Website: home-depot
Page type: store-pickup
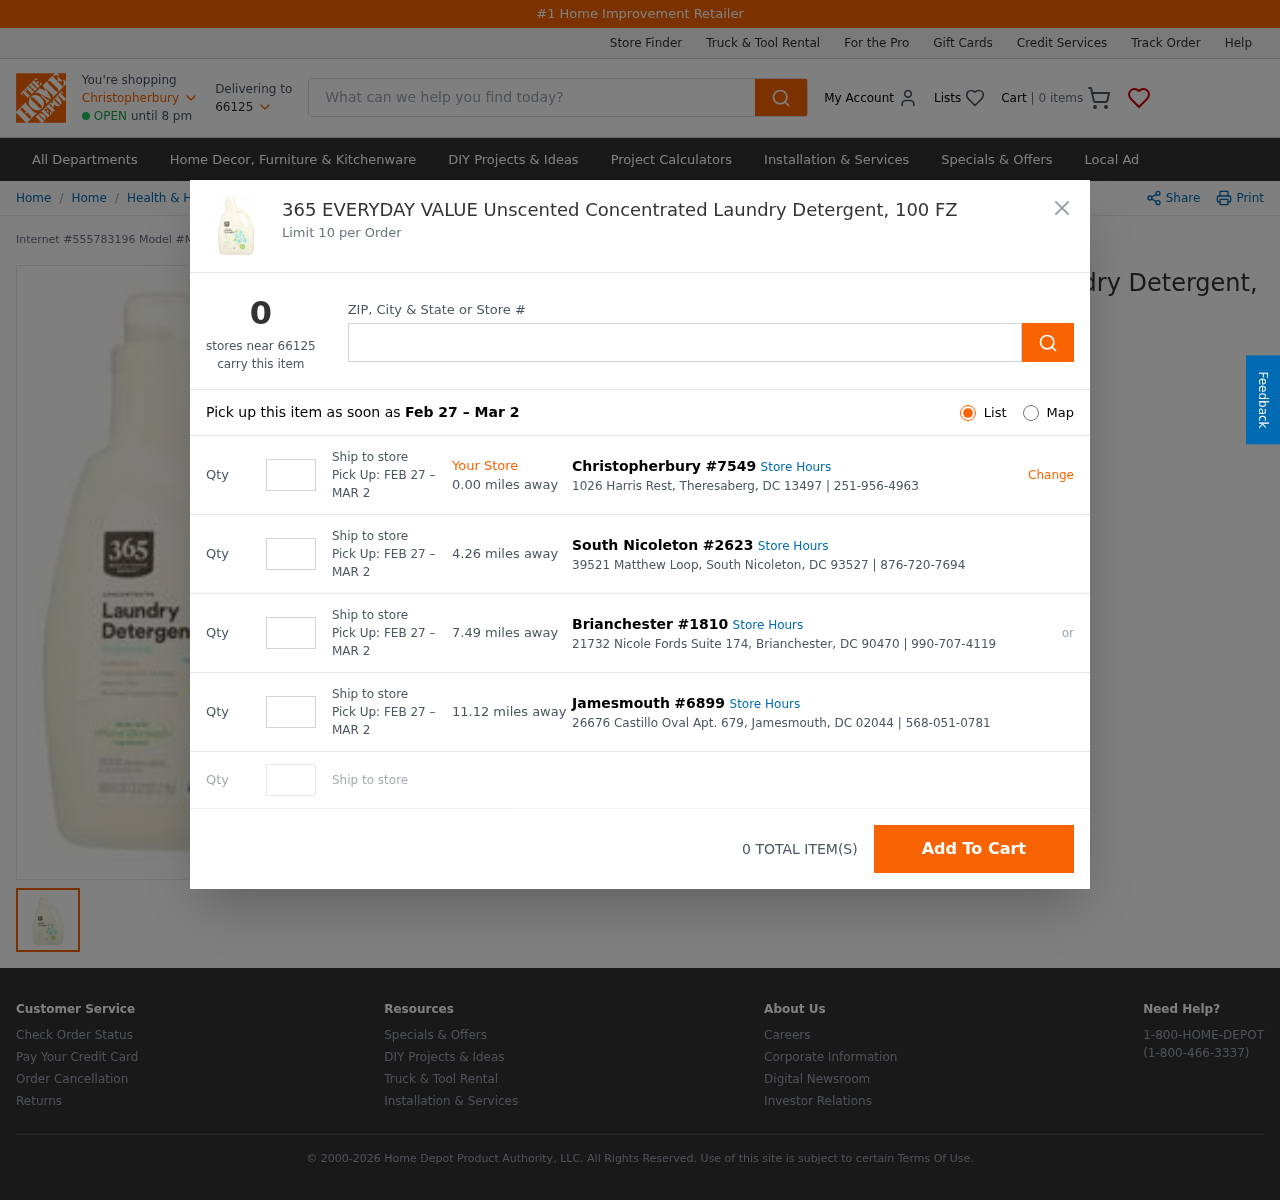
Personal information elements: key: PII_CITY
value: Christopherbury
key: PII_LOCATION1_CITY_STATE_ZIP
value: Theresaberg, DC 13497
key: PII_LOCATION1_STREET
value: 1026 Harris Rest
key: PII_LOCATION2_CITY
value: South Nicoleton
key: PII_LOCATION2_CITY_STATE_ZIP
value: South Nicoleton, DC 93527
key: PII_LOCATION2_STREET
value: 39521 Matthew Loop
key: PII_LOCATION3_CITY
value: Brianchester
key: PII_LOCATION3_CITY_STATE_ZIP
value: Brianchester, DC 90470
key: PII_LOCATION3_STREET
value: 21732 Nicole Fords Suite 174
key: PII_LOCATION4_CITY
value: Jamesmouth
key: PII_LOCATION4_CITY_STATE_ZIP
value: Jamesmouth, DC 02044
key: PII_LOCATION4_STREET
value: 26676 Castillo Oval Apt. 679
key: PII_POSTCODE
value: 66125
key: PII_POSTCODE2
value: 83746
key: PII_LOCATION1_PHONE
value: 251-956-4963
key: PII_LOCATION2_PHONE
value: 876-720-7694
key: PII_LOCATION3_PHONE
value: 990-707-4119
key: PII_LOCATION4_PHONE
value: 568-051-0781
Product elements: key: PRODUCT1_BREADCRUMB
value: Home
Health & Household
Household Supplies
Laundry Room
Laundry Detergent
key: PRODUCT1_NAME
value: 365 EVERYDAY VALUE Unscented Concentrated Laundry Detergent, 100 FZ
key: PRODUCT_INTERNET_NUMBER
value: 555783196
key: PRODUCT_MODEL_NUMBER
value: MW_OHW728321
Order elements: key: ORDER_NUM_ITEMS
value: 0
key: ORDER_PICKUP_DATE_RANGE
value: FEB 27 – MAR 2
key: ORDER_PICKUP_DATE_RANGE
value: Feb 27 – Mar 2
Search elements: key: HEADER_SEARCH
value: What can we help you find today?
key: SEARCH_STORE_LOCATION
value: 83746
Other elements: key: STORE1_DISTANCE
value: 0.00
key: STORE1_NUMBER
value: #7549
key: STORE2_DISTANCE
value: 4.26
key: STORE2_NUMBER
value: #2623
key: STORE3_DISTANCE
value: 7.49
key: STORE3_NUMBER
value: #1810
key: STORE4_DISTANCE
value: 11.12
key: STORE4_NUMBER
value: #6899